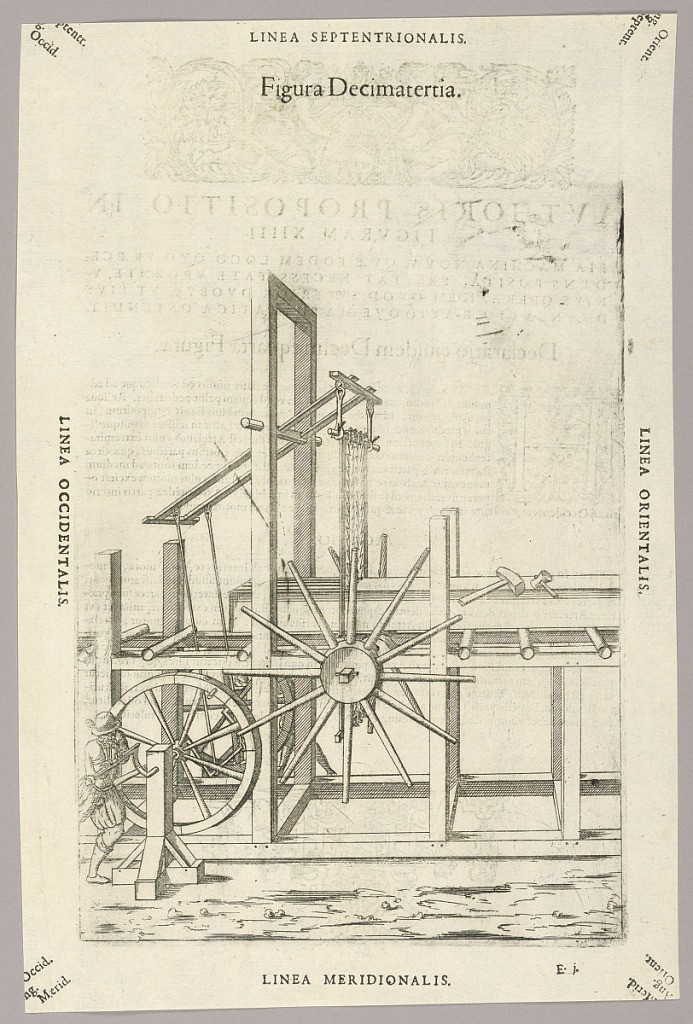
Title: Plate XIII, from Theatrum instrumentorum et machinarum
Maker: Julio Paschale
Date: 1582
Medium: Woodcut on paper
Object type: Print
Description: Wooden machine for slicing wood into planks or beams at which two men are turning wheels on an axel, rods connect it to an elevated treadle which moves toothed bands up and down through the wood. Spoked wheel, center, moves the wood up. Description in Latin on verso of 1949-152-210.